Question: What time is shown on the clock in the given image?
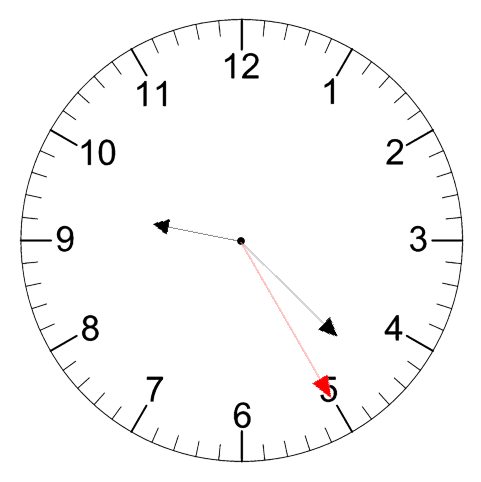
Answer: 09:22:25